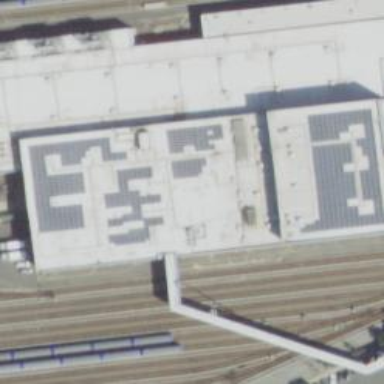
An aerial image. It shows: Railway service station.